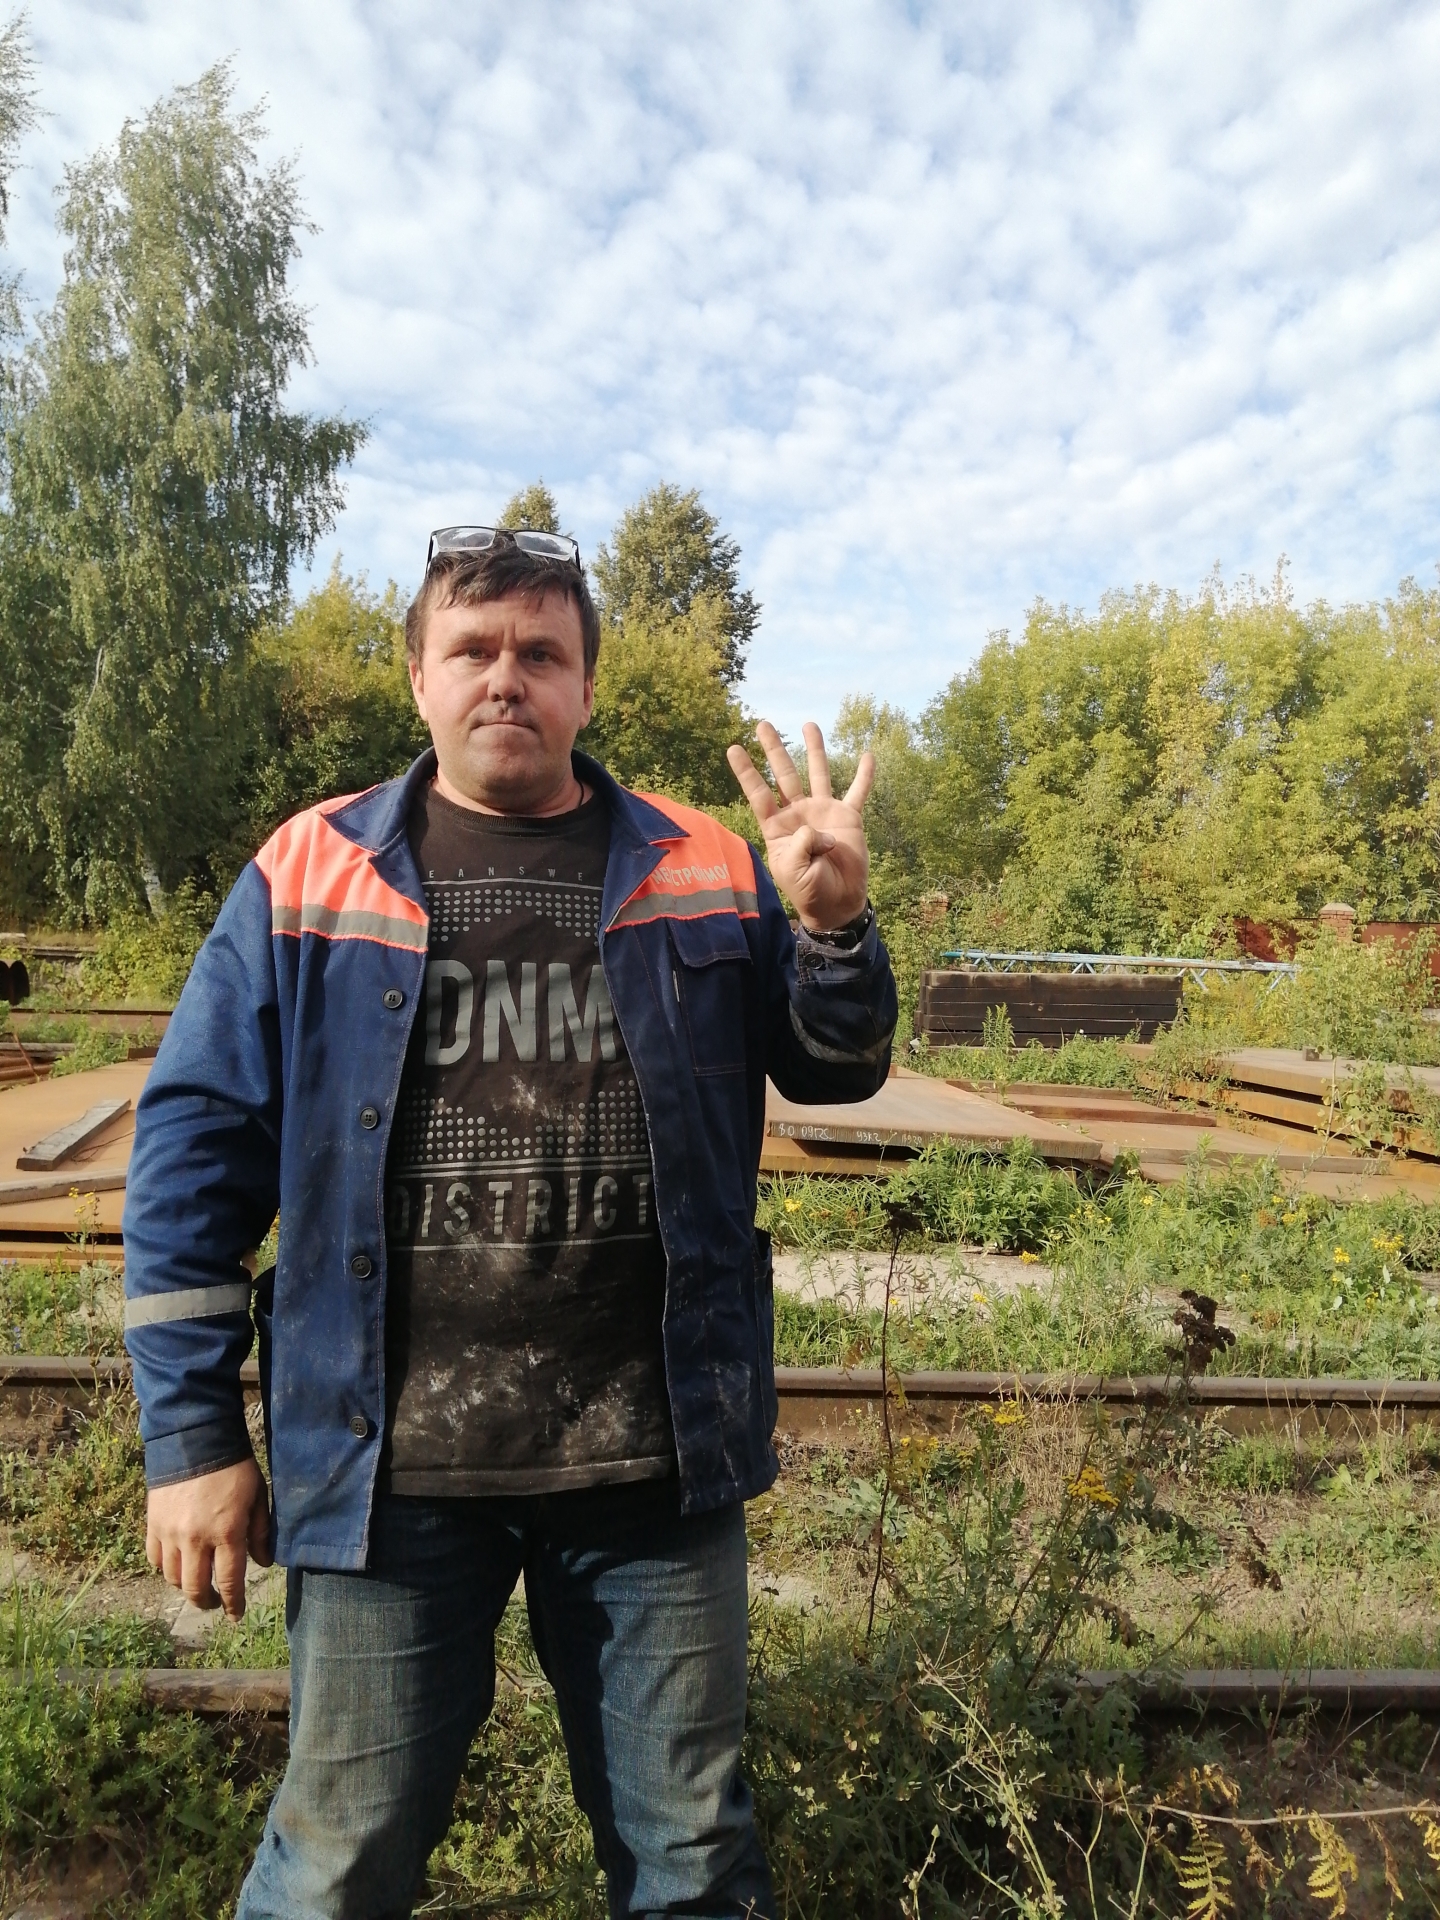
Label: clear